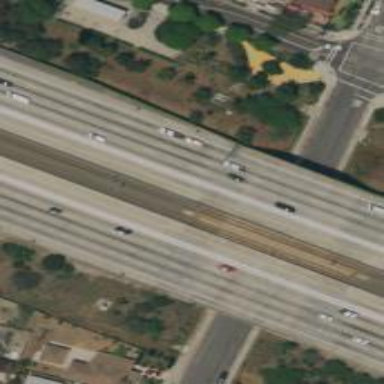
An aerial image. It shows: Bridge over motorway.